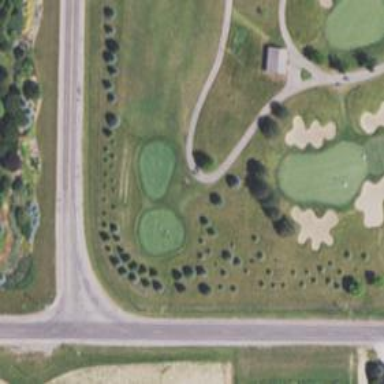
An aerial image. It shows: Path for golf carts.